【题型】选择题　【知识点】平面几何　【难度】medium
如图，半径为2的$\odot O$的弦$AD=BC$，且$AD \perp BC$于点$E$，连接$AB$、$AC$，则$AB$的长为( \   \ )

\vspace{3pt}
\noindent
A．$2\sqrt{2}$\qquad B．$2\sqrt{3}$\qquad C．$\sqrt{2}$\qquad D．$2$
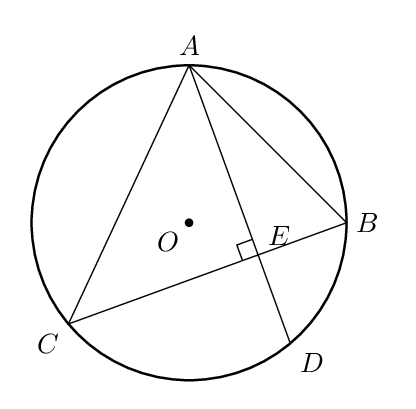
【解答】
\vspace{8pt}
\noindent
\textbf{【答案】}A

\vspace{3pt}
\noindent
\textbf{【分析】}本题考查了圆心角、弧、弦的关系，连接$OA$，$OB$，根据$AD=BC$可得$\overset{\frown}{AD}=\overset{\frown}{BC}$，推出$\overset{\frown}{AB}=\overset{\frown}{CD}$，推出$\angle C=\angle CAD$，由$AD \perp BC$可得$\angle C=\angle CAD=45^\circ$，推出$\angle AOB=2\angle C=90^\circ$，即可求解．

\vspace{5pt}
\noindent
\textbf{【详解】}解：如图，连接$OA$，$OB$，

\noindent
$\because AD=BC$，

\noindent
$\therefore \overset{\frown}{AD}=\overset{\frown}{BC}$，

\noindent
$\therefore \overset{\frown}{AB}=\overset{\frown}{CD}$，

\noindent
$\therefore \angle C=\angle CAD$，

\noindent
$\because AD \perp BC$，

\noindent
$\therefore \angle AEC=90^\circ$，

\noindent
$\therefore \angle C=\angle CAD=45^\circ$，

\noindent
$\therefore \angle AOB=2\angle C=90^\circ$，

\noindent
$\therefore AB=\sqrt{OA^2+OB^2}=\sqrt{2^2+2^2}=2\sqrt{2}$，

\noindent
故选：A．

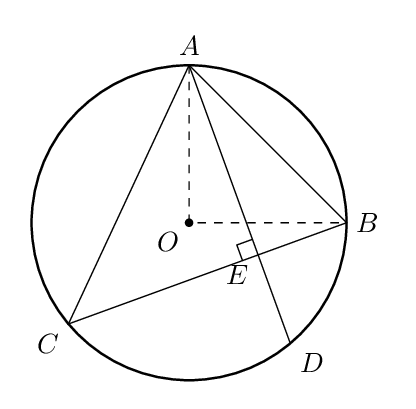